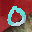
Label: 0